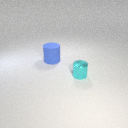
large blue rubber cylinder to the left of small cyan metal cylinder